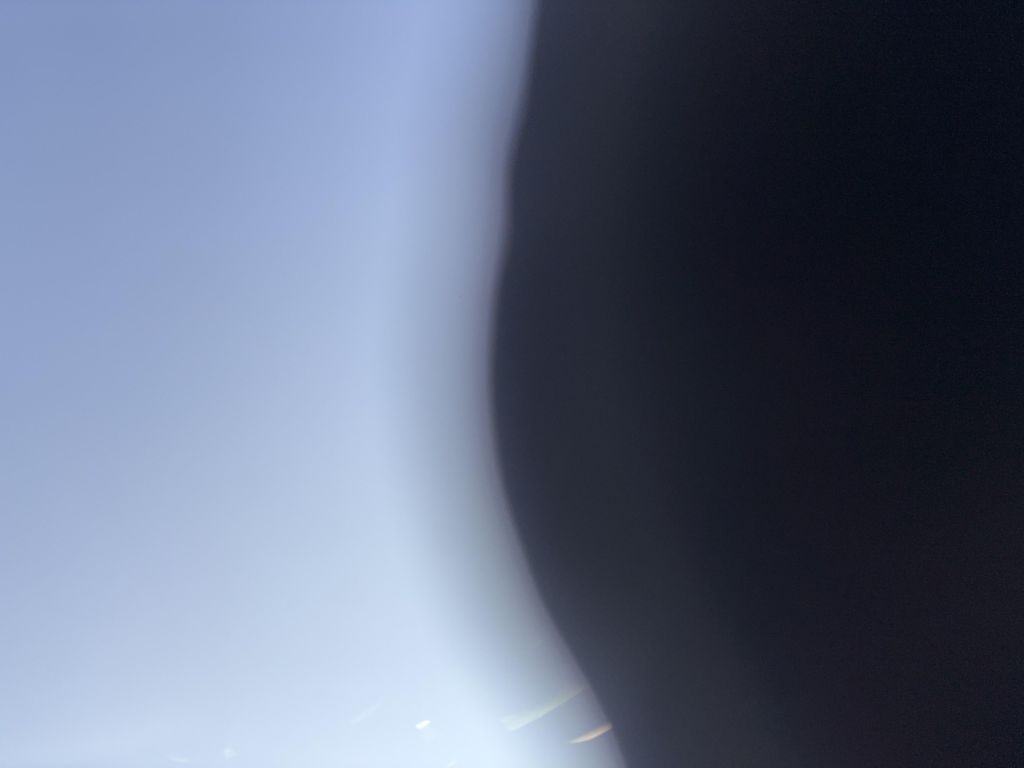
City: montreal